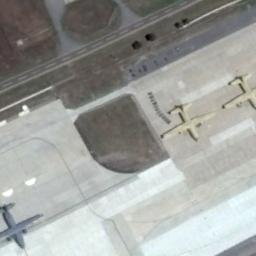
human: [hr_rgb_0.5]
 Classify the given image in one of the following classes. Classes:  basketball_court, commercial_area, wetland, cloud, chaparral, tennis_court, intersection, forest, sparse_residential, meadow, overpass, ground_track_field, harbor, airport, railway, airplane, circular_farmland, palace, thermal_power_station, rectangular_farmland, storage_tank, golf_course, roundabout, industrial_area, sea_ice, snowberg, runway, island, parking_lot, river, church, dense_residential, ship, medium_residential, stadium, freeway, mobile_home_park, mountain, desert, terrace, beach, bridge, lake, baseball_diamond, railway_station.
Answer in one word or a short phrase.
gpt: airplane